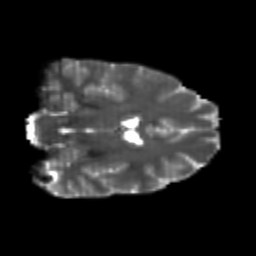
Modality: T2w
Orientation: coronal
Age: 24
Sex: female
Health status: healthy
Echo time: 0.074 s